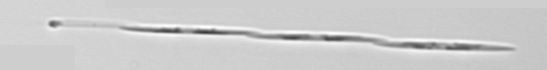
Label: Pseudo-nitzschia